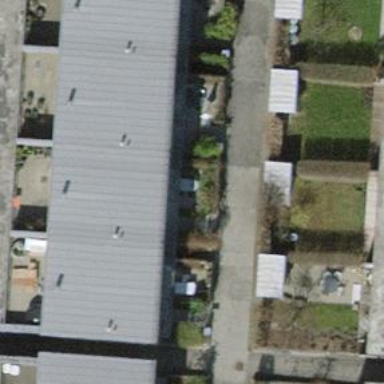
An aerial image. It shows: Terrace building.